Field crop: maize
Growth stage: 2
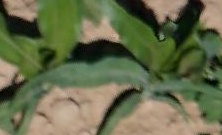
Species: maize